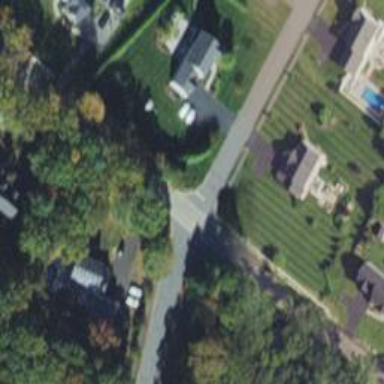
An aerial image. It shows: Road with stop sign.